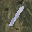
Label: 1